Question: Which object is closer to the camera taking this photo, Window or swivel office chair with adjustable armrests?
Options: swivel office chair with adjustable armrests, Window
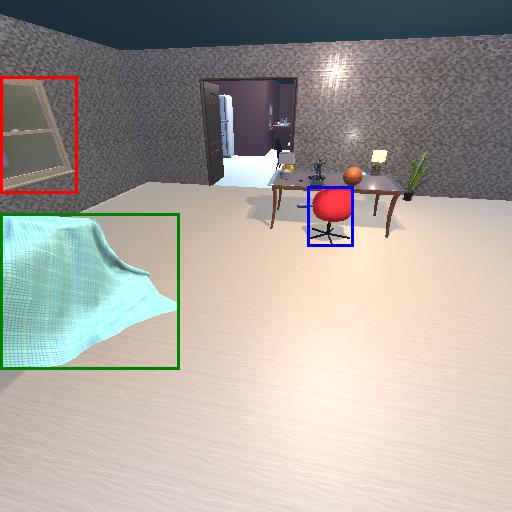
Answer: swivel office chair with adjustable armrests